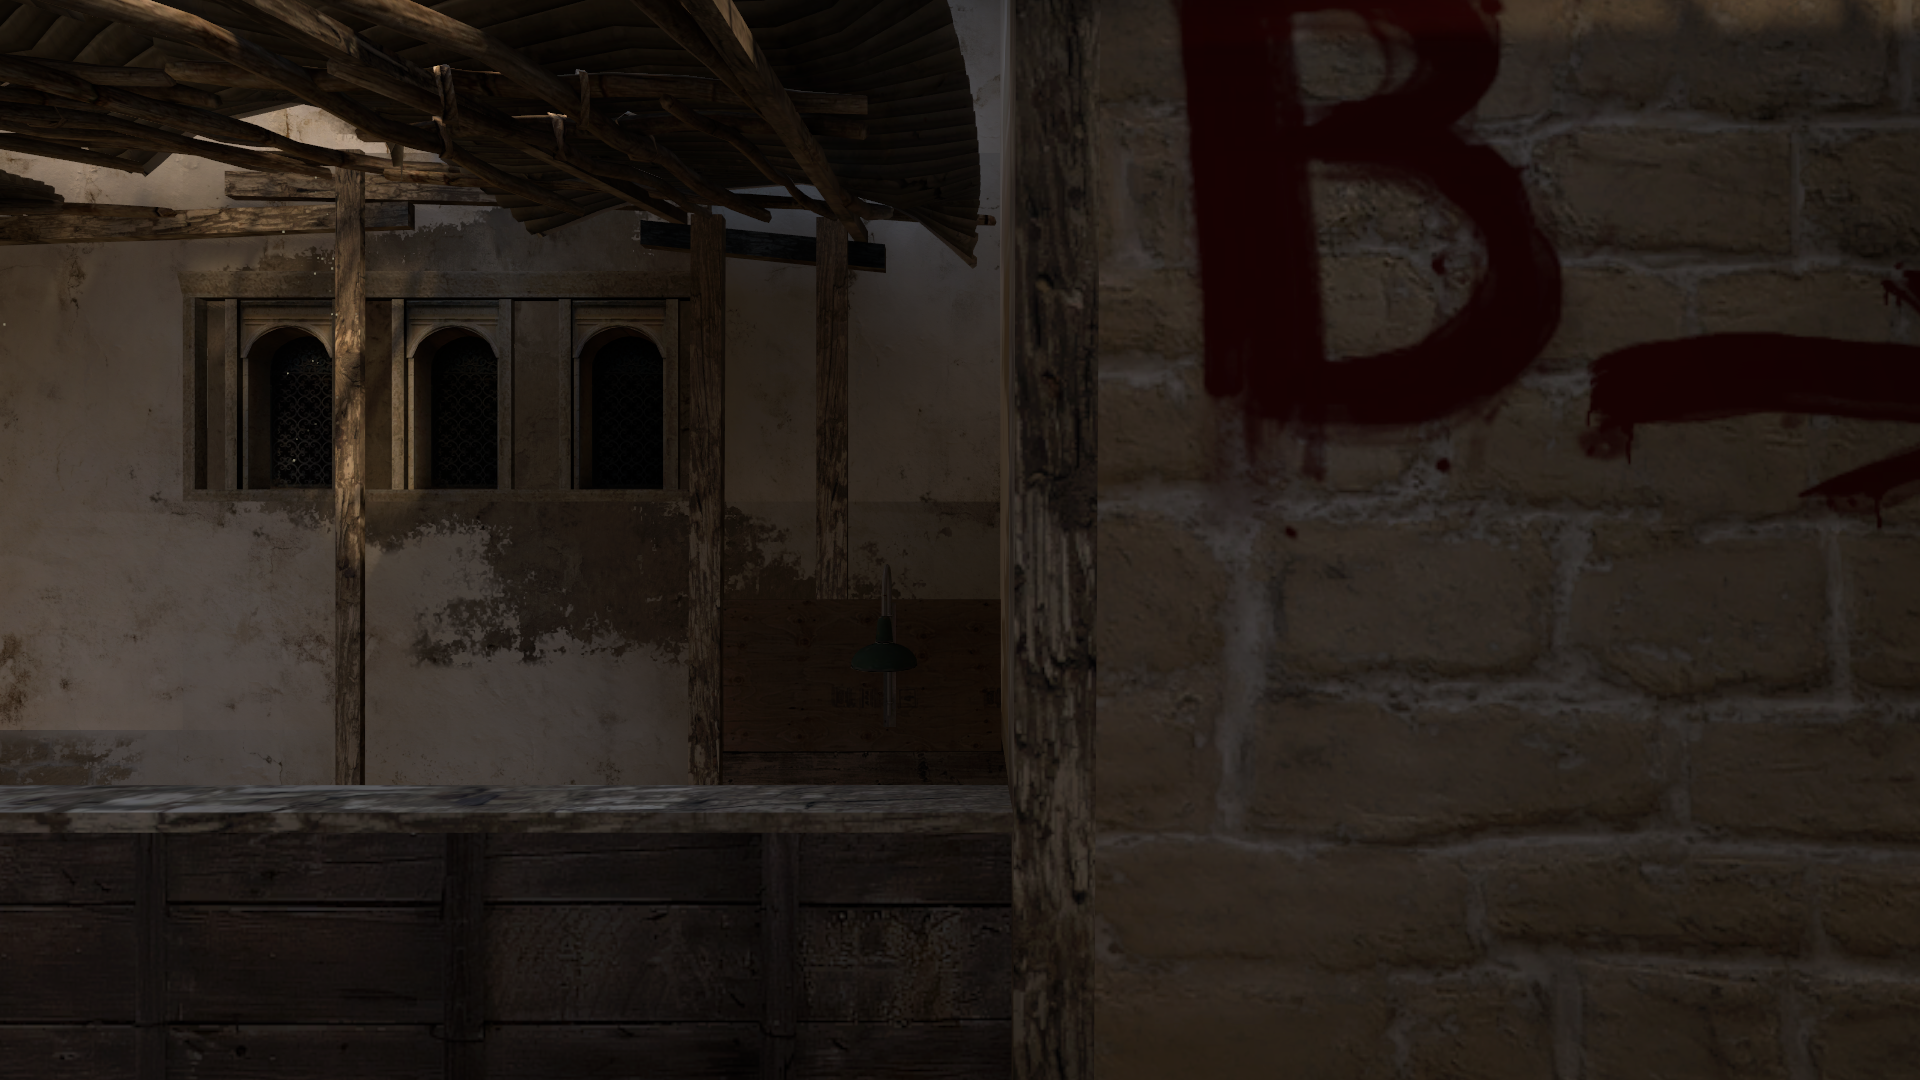
Map: de_mirage